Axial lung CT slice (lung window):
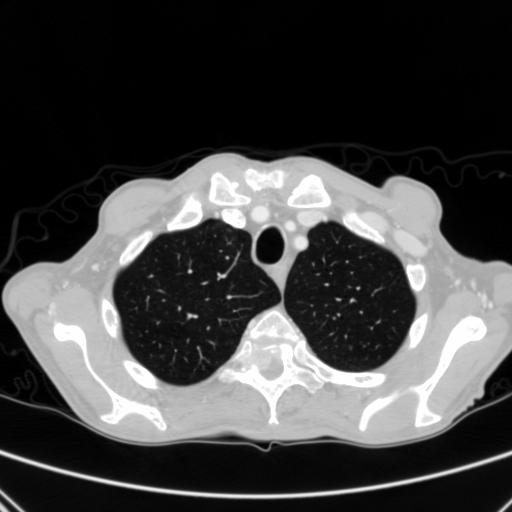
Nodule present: no